Field crop: maize
Growth stage: 2
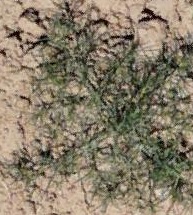
Species: salsola